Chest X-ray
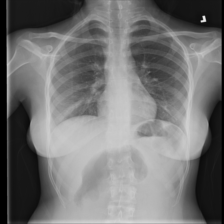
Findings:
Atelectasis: negative
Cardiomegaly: negative
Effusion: negative
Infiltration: negative
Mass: negative
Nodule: negative
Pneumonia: negative
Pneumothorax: negative
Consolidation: negative
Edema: negative
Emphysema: negative
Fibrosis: negative
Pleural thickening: negative
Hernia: negative